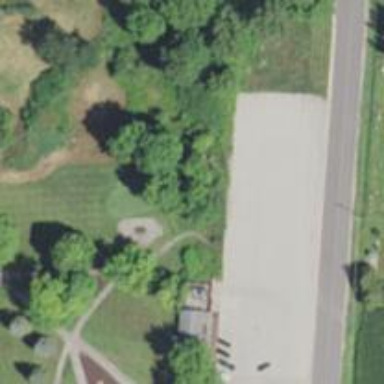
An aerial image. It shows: Path for golf carts.